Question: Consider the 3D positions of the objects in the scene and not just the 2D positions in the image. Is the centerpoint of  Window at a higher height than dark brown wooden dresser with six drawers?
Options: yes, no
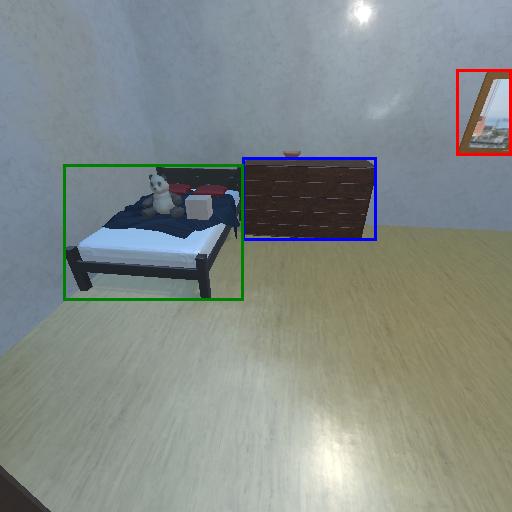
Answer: yes